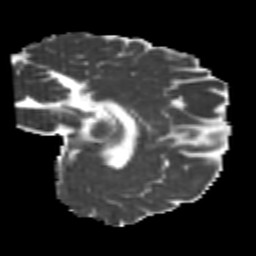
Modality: MD
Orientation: sagittal
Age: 24
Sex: male
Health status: healthy
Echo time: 0.074 s